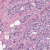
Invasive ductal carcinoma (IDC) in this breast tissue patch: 1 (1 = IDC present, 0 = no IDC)